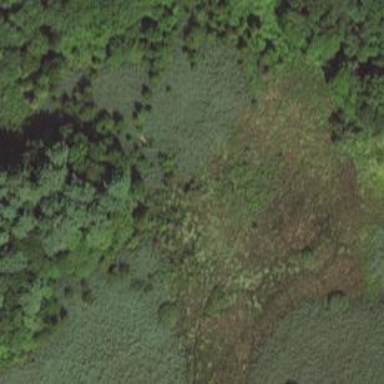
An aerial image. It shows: Marshy wetland area.